Question:
front end
'''
<td>
<div class="p-col-8 ui-toolbar-group-right">
<button pButton type="button" icon="pi pi-search" (click)="populate_charts()"></button>
</div>
</td>
'''
TS-File
'''
this.pieOptions = {
responsive: true,
labels: {
render: 'label'
},
legend: {
position: 'right',
},
title: {
display: true,
text: 'sample chart',
fontSize: 16
},
}
'''
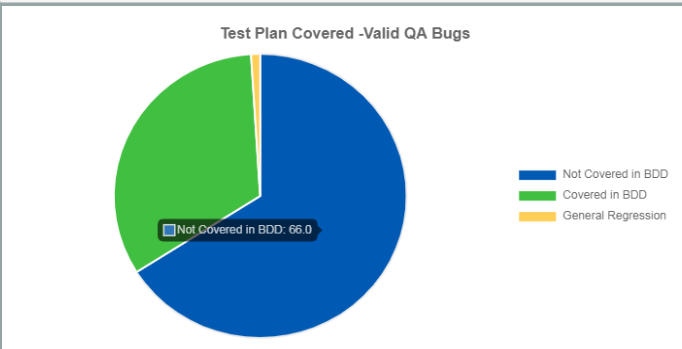
Answer: PrimeNG charts are based on chart.js <URL>
So basically you are looking for a solution for that.
Luckely there is already a SO thread - the answer seems to be a bit more complex than just enabling one option though.
<URL>